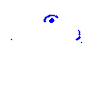
Particle: pion